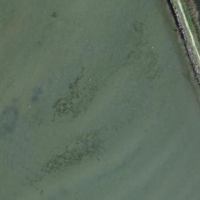
EUNIS habitat code: 14
Species observed at this site:
Mergus merganser